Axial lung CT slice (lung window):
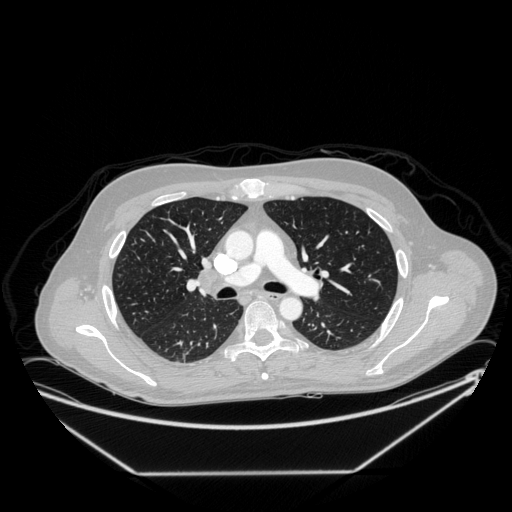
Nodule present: no